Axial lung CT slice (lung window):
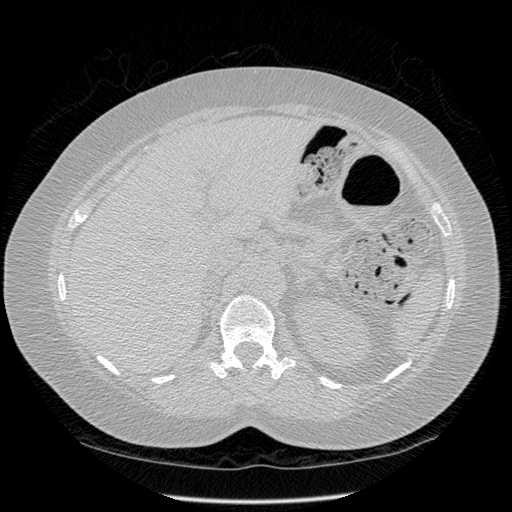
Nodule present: no